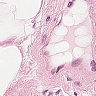
Metastatic tissue present: no